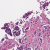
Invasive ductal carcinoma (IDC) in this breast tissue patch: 1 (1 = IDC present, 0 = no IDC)